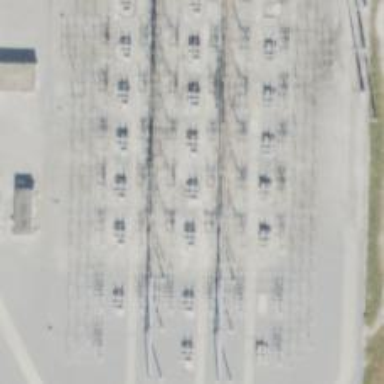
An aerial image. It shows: Switch used for power control.